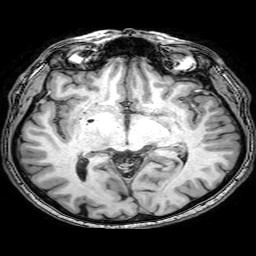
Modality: T1w
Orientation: coronal
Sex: male
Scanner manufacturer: philips
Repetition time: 0.008215 s
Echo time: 0.00376 s